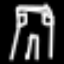
Label: pants